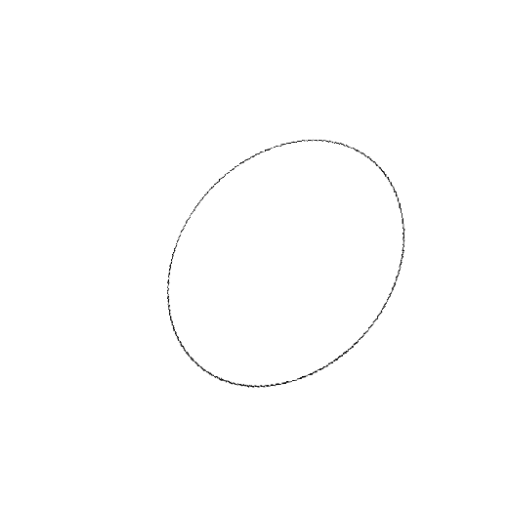
Crossing number: 0